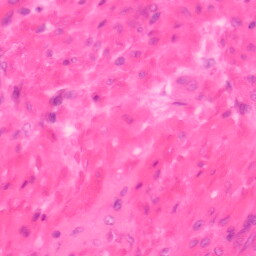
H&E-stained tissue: Colon